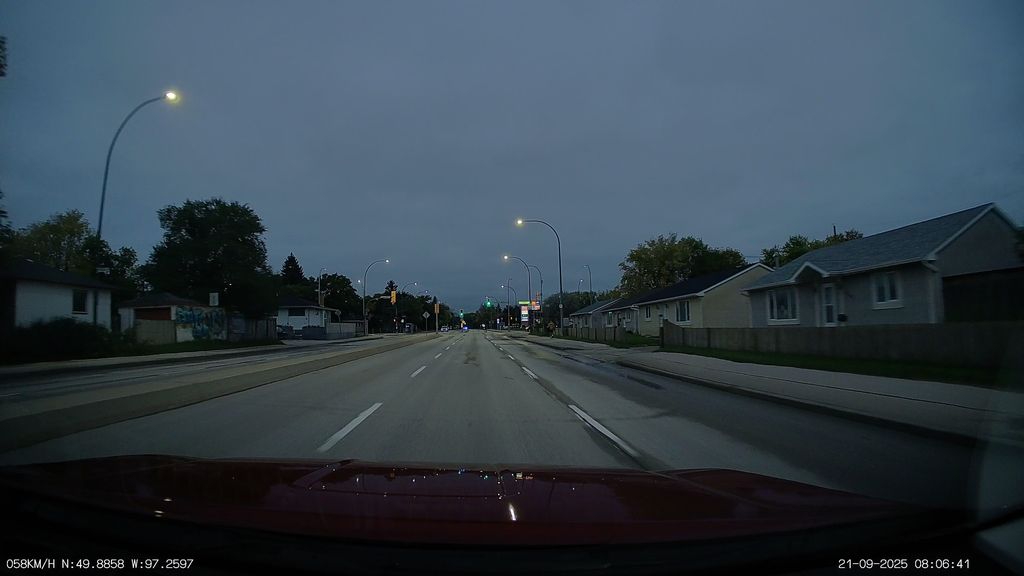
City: winnipeg